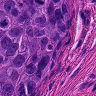
Metastatic tissue present: yes